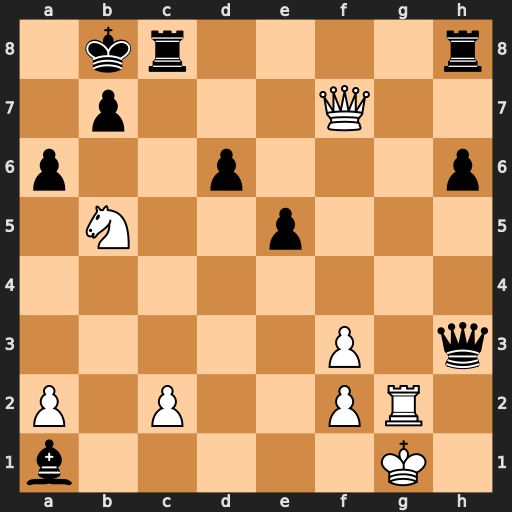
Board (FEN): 1kr4r/1p3Q2/p2p3p/1N2p3/8/5P1q/P1P2PR1/b5K1
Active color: w
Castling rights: -
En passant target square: -
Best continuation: Rg7 Qxf3 Qxf3